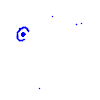
Particle: pion